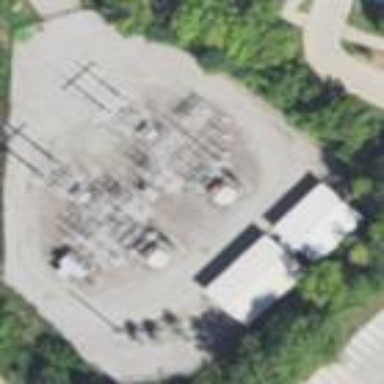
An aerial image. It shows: Distribution level power substation enclosed by fence.